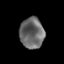
Tissue: prostate
Cell type: T cells
Senescence score: 0.7171
Nuclear area (px): 736
Mean DAPI intensity: 104.841